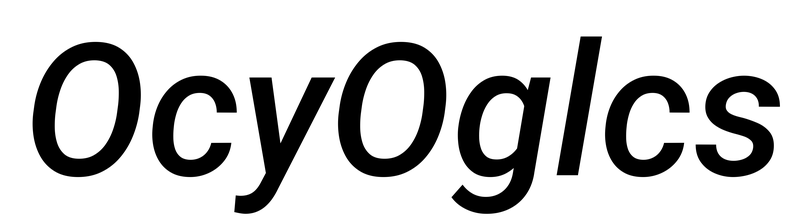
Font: Roboto-Italic_Medium_Italic